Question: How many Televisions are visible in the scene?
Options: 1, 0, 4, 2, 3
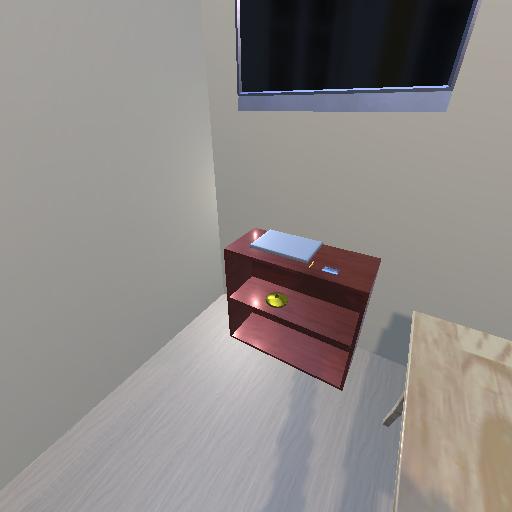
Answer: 1